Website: lowes
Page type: order-returns
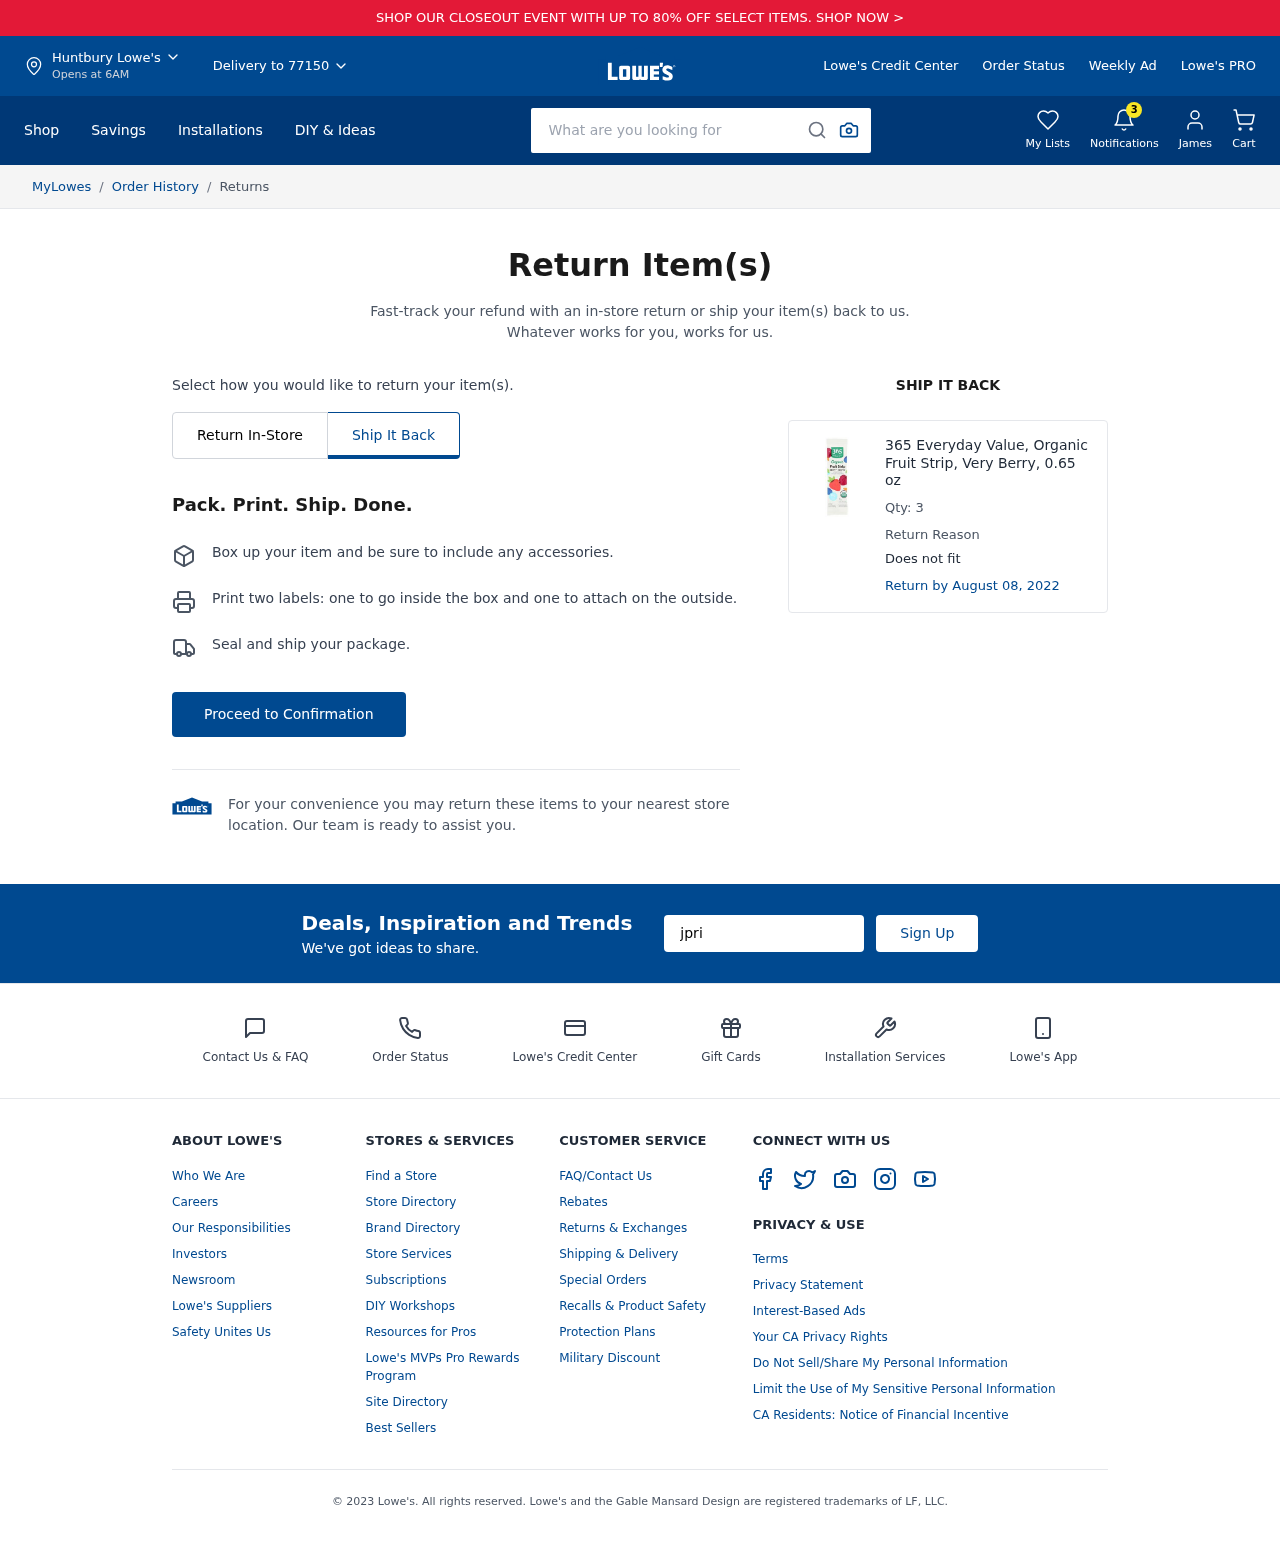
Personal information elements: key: PII_CITY
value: Huntbury
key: PII_EMAIL
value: jprice@yahoo.com
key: PII_FIRSTNAME
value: James
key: PII_POSTCODE
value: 77150
Product elements: key: PRODUCT1_NAME
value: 365 Everyday Value, Organic Fruit Strip, Very Berry, 0.65 oz
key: PRODUCT1_QUANTITY
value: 3
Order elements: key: ORDER_RETURN_BY_DATE
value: August 08, 2022
Search elements: key: HEADER_SEARCH
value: What are you looking for
Other elements: key: NOTIFICATION_COUNT
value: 3